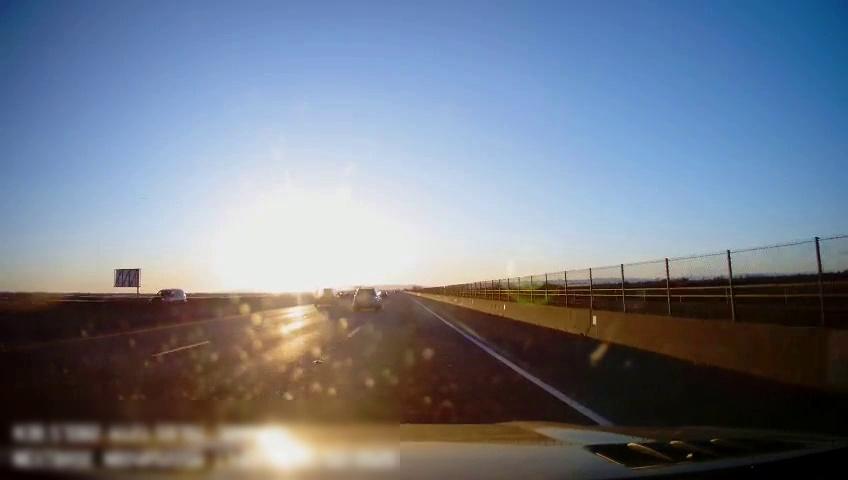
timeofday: Day
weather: Sunny
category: Drivable Space
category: Vehicles | SUV
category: Vehicles | SUV
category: Vehicles | SUV
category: Lanes | Alternate Lane
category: Lanes | Current Lane
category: Lanes | Current Lane
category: Lanes | Alternate Lane